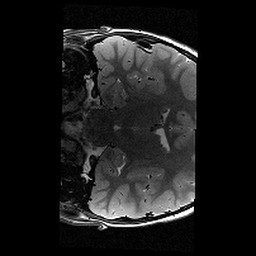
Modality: T2w
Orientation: coronal
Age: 9
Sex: male
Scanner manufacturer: siemens
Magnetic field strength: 3 T
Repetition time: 9.23 s
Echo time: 0.067 s